【题型】解答题　【知识点】平面几何　【难度】hard
已知圆 \(O\) 的直径 \(AB\) 上有一点 \(C\)（不与 \(A,B\) 重合），\(AB=10\)，过点 \(C\) 作弦 \(DE \perp AB\)，点 \(F\) 是弧 \(BD\) 的中点，连接 \(EF\)，交 \(AB\) 于点 \(G\)。

(1) 如图 1，当点 \(G\) 与点 \(O\) 重合时，求 \(AC\) 的长；

(2) 如图 2，连接 \(OD\)，当 \(OD \perp EF\) 时，求 \(\frac{DE}{EF}\) 的值；

(3) 设 \(AC = x\)，\(y = \frac{EG}{GF}\)，求 \(y\) 关于 \(x\) 的函数解析式，并写出自变量 \(x\) 的取值范围。
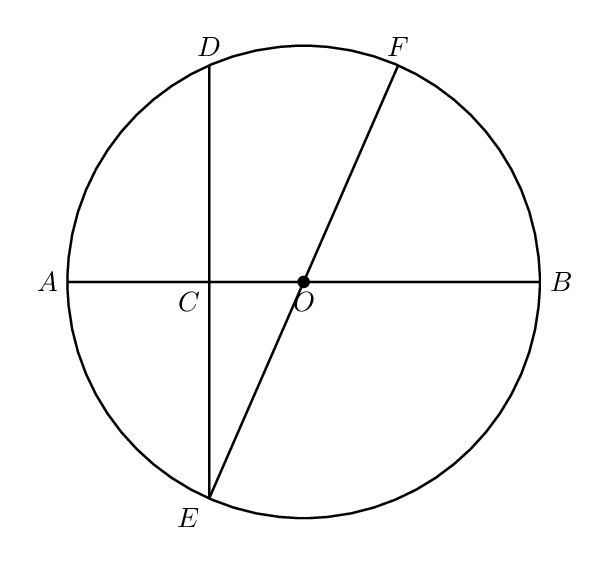
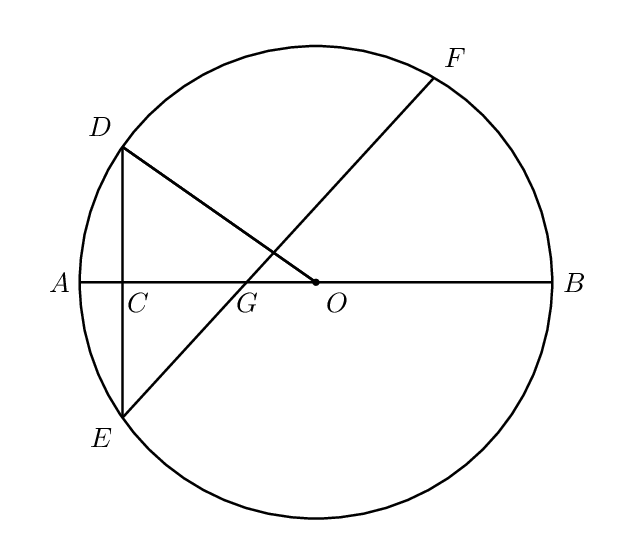
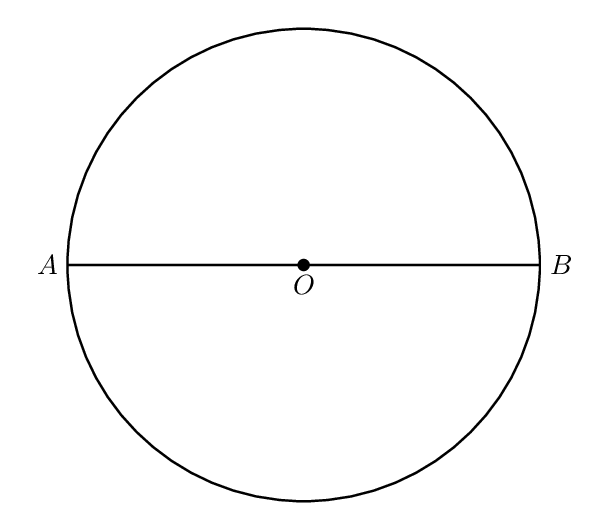
【解答】
\textbf{【详解】}
(1) 解：连接 \(OD\)，

\(\because DE \perp AB\)，
\(\therefore \overset{\frown}{AD} = \overset{\frown}{AE}\)，
\(\therefore \angle AOD = \angle AOE\)，

\(\because\) 点 \(F\) 是弧 \(BD\) 的中点，
\(\therefore \overset{\frown}{DF} = \overset{\frown}{BF}\)，
\(\therefore \angle DOF = \angle BOF\)，

又 \(\angle AOE = \angle BOF\)，
\(\therefore \angle AOD = \angle AOE = \angle DOF = \angle BOF\)，

又 \(\angle AOD + \angle DOF + \angle BOF = 180^\circ\)，
\(\therefore \angle AOD = 60^\circ\)，

\(\therefore CO = DO \cdot \cos60^\circ = 5 \times \frac{1}{2} = \frac{5}{2}\)，

\(\therefore AC = AO - CO = 5 - \frac{5}{2} = \frac{5}{2}\)；

(2) 解：连接 \(OE\)，\(OF\)，\(DG\)，\(DF\)，设 \(DG\) 与 \(EF\) 相交于 \(H\)，

\(\because OD \perp EF\)，
\(\therefore \overset{\frown}{DE} = \overset{\frown}{DF}\)，
\(\therefore \angle DOF = \angle DOE\)，\(DE = DF\)，

又 \(\angle DOF = \angle BOF\)，
\(\therefore \angle DOF = \angle BOF = \angle DOE\)，

又 \(\angle AOD = \angle AOE\)，\(\angle OFD = \angle ODF = 54^\circ\)，
\(\therefore \angle AOD = \angle AOE = \frac{1}{2}\angle DOE\)，

\(\because \angle AOD + \angle DOF + \angle BOF = 180^\circ\)，
\(\therefore \frac{1}{2}\angle DOE + \angle DOE + \angle DOE = 180^\circ\)，

\(\therefore \angle DOE = 72^\circ = \angle DOF = \angle BOF\)，

\(\because OE = OD = OF\)，
\(\therefore \angle OED = \angle ODE = 54^\circ\)，
\(\therefore \angle EDF = 108^\circ\)，

\(\because DE = DF\)，
\(\therefore \angle DEF = \angle DFE = 36^\circ\)，

\(\because OA \perp DE\)，
\(\therefore DC = EC\)，
\(\therefore DG = EG\)，
\(\therefore \angle EDG = \angle DEG = 36^\circ\)，

\(\therefore \angle EDG = \angle DFE = 36^\circ\)，

又 \(\angle DEG = \angle FED\)，
\(\therefore \triangle DEG \sim \triangle FED\)，
\(\therefore \frac{DE}{EF} = \frac{EG}{DE}\)，
\(\therefore DE^2 = EG \cdot EF\)，

\(\because \angle DEF = \angle DFE = 36^\circ\)，
\(\therefore \angle DGF = 72^\circ\)，

\(\because \angle DFG = 36^\circ\)，
\(\therefore \angle GDF = 72^\circ = \angle DGF\)，
\(\therefore FG = DF = DE\)，

\(\therefore DE^2 = (EF - FG) \cdot EF = (EF - DE) \cdot EF\)，

化简得 \(\left(\frac{DE}{EF}\right)^2 + \frac{DE}{EF} - 1 = 0\)，

解得 \(\frac{DE}{EF} = \frac{\sqrt{5}-1}{2}\)（负值舍去）；

(3) 解：当 \(C\) 在 \(AO\) 上时，连接 \(DO\)，\(FO\)，\(AD\)，过 \(F\) 作 \(FH \perp AB\) 与于 \(H\)，

\(\because CD \perp AB\)，
\(\therefore CD \parallel FH\)，
\(\therefore \triangle CGE \sim \triangle HGF\)，
\(\therefore y = \frac{EG}{FG} = \frac{CE}{FH} = \frac{CD}{FH}\)，

\(\because \angle DAC = \frac{1}{2}\angle DOB\)，\(\angle DOB = \angle DOF + \angle BOF\)，\(\angle DOF = \angle BOF\)，
\(\therefore \angle DAC = \angle FOH\)，

又 \(\angle ACD = \angle OHF = 90^\circ\)，
\(\therefore \triangle ACD \sim \triangle OHF\)，
\(\therefore \frac{DC}{FH} = \frac{AD}{OH} = \frac{AD}{5}\)，

在 \(\text{Rt}\triangle ADC\) 中，\(CD^2 = AD^2 - AC^2 = AD^2 - x^2\)，
在 \(\text{Rt}\triangle ODC\) 中，\(CD^2 = OD^2 - OC^2 = 5^2 - (5 - x)^2\)，

\(\therefore AD^2 - x^2 = 5^2 - (5 - x)^2\)，
化简得 \(AD^2 = 10x\)，
\(\therefore AD = \sqrt{10x}\)（负值舍去），

\(\therefore y = \frac{EG}{FG} = \frac{CD}{FH} = \frac{AD}{5} = \frac{\sqrt{10x}}{5}\ (0 < x \leq 5)\)；

当 \(C\) 在 \(OB\) 上时，连接 \(DO\)，\(FO\)，\(AD\)，过 \(F\) 作 \(FH \perp AB\) 与于 \(H\)，

同理可求出 \(y = \frac{EG}{FG} = \frac{CD}{FH} = \frac{AD}{5}\)，

\(CD^2 = AD^2 - x^2 = 5^2 - (x - 5)^2\)，
解得 \(AD = \sqrt{10x}\)，

\(\therefore y = \frac{\sqrt{10x}}{5}\ (5 < x < 10)\)，

综上，\(y = \frac{\sqrt{10x}}{5}\ (0 < x < 10)\)。
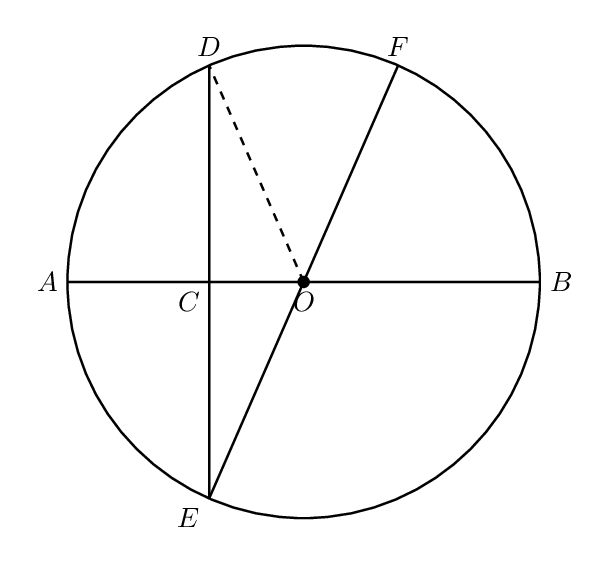
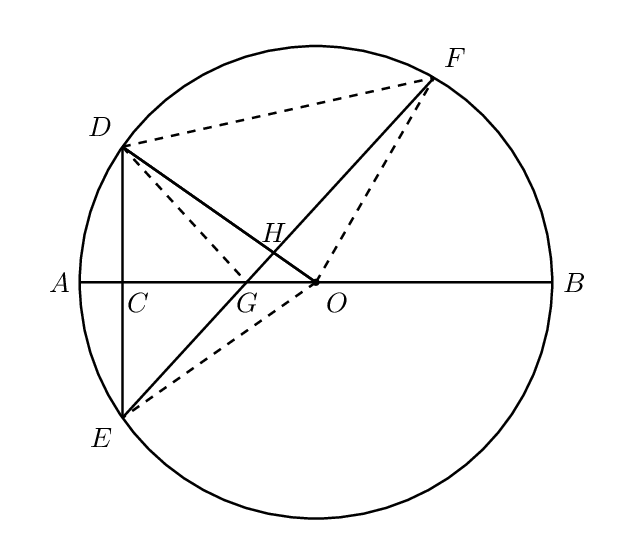
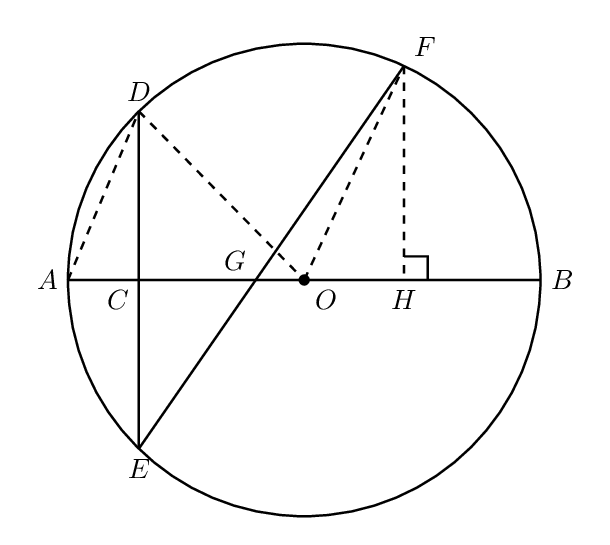
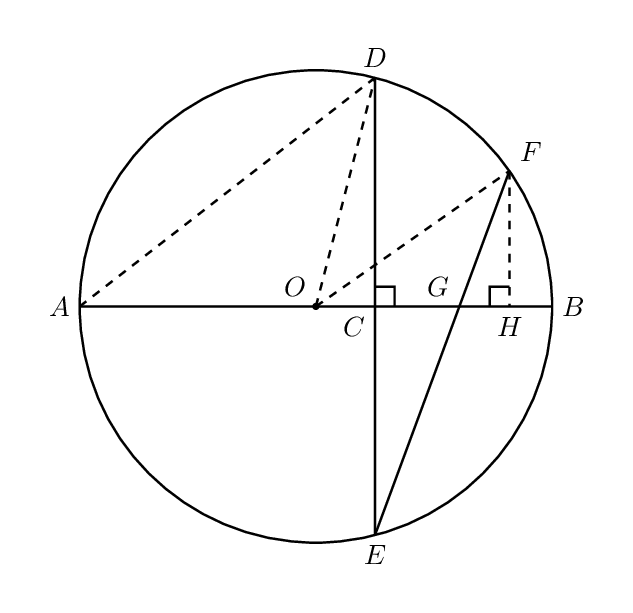